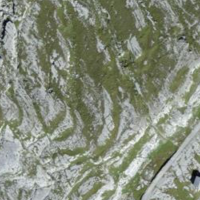
EUNIS habitat code: 50
Species observed at this site:
Marmota marmota
Saxifraga paniculata
Bartsia alpina
Pyrrhocorax graculus